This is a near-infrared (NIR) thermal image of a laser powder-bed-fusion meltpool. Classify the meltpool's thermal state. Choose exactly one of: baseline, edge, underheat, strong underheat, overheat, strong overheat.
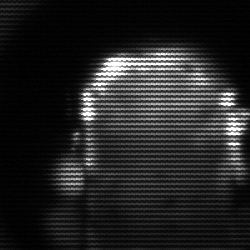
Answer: baseline